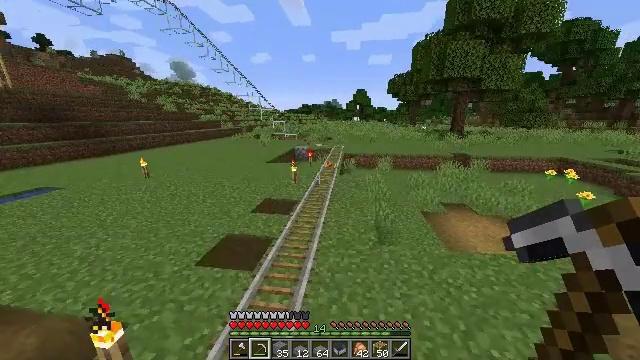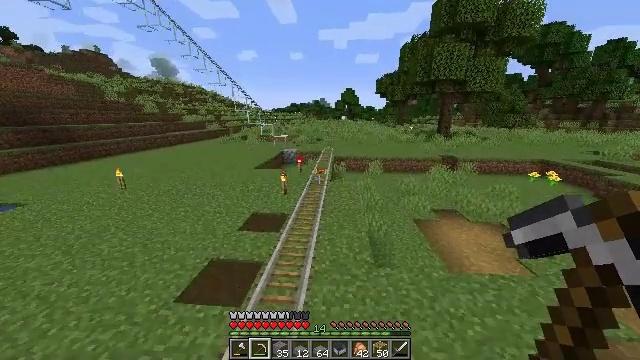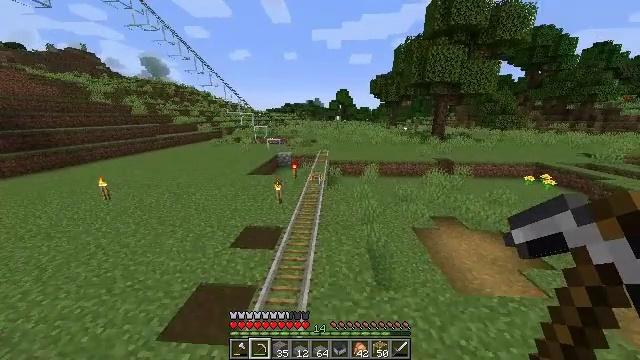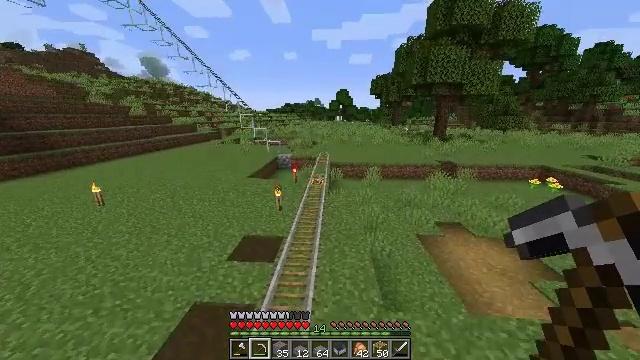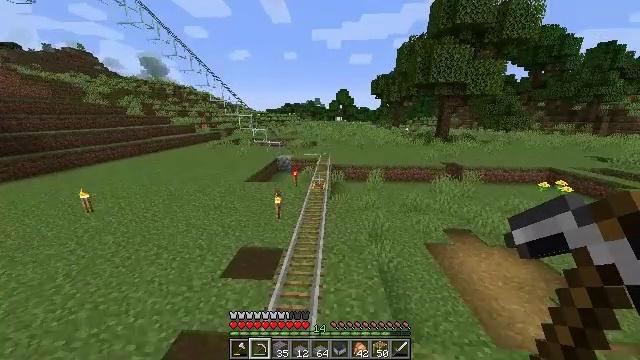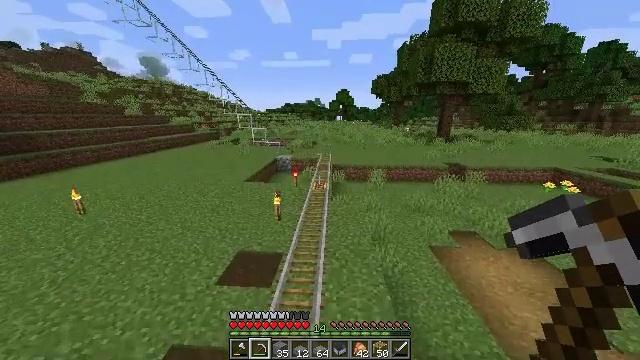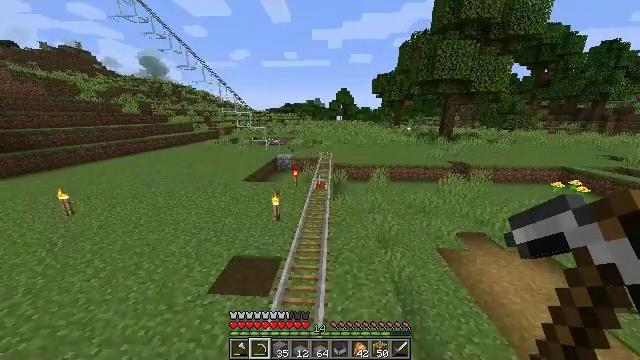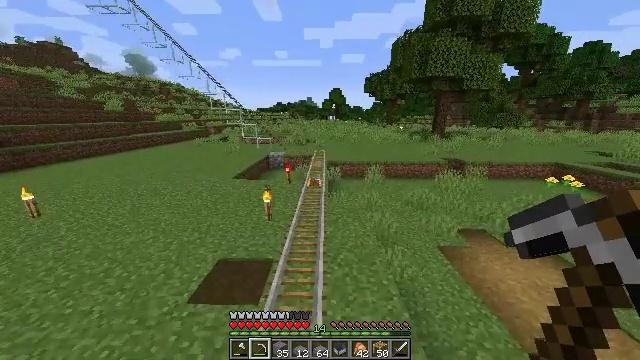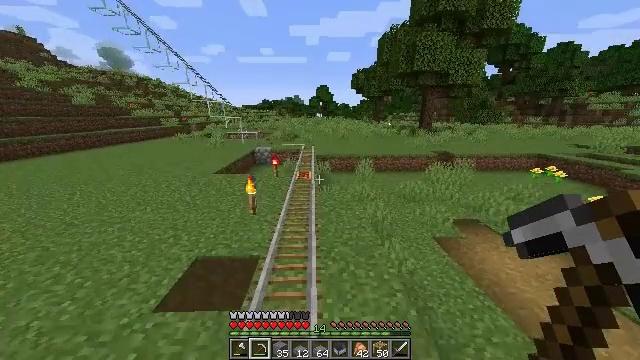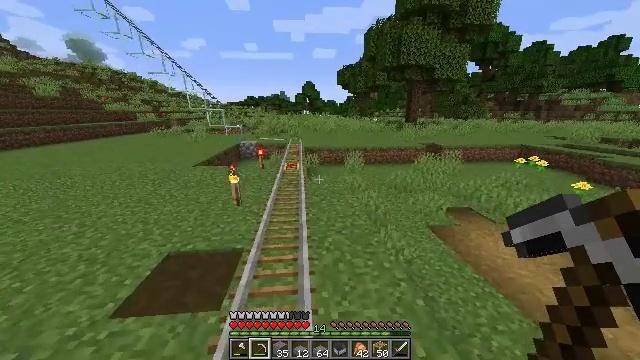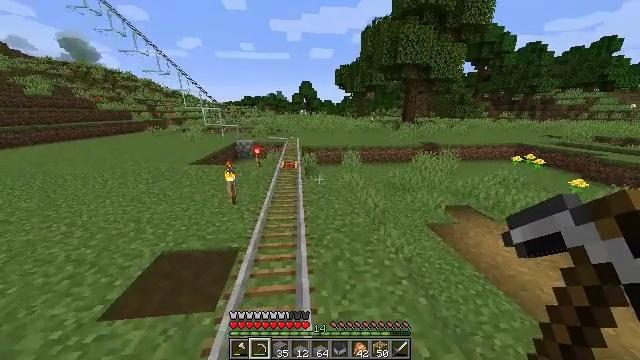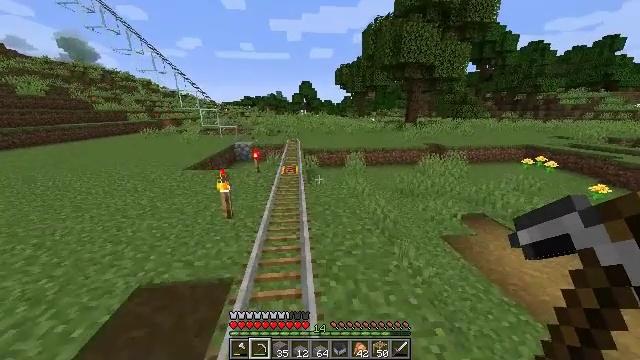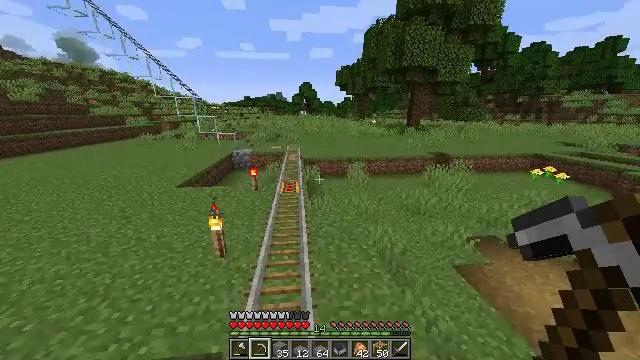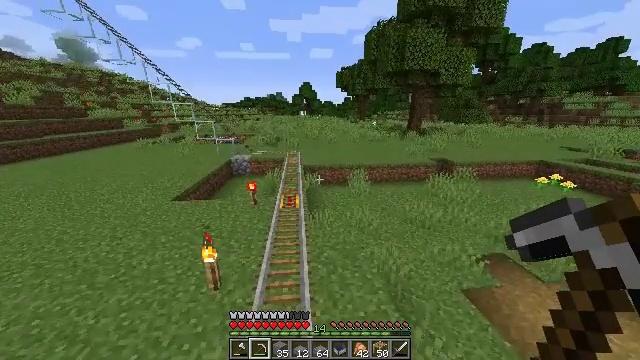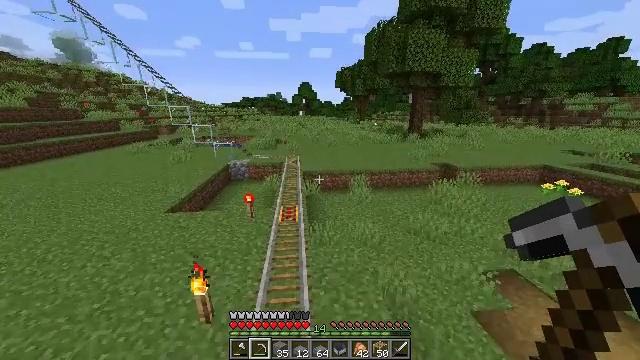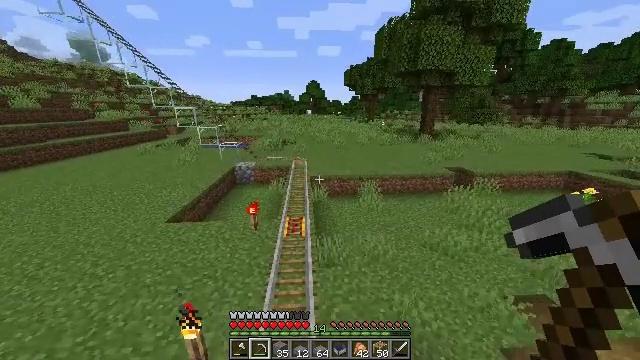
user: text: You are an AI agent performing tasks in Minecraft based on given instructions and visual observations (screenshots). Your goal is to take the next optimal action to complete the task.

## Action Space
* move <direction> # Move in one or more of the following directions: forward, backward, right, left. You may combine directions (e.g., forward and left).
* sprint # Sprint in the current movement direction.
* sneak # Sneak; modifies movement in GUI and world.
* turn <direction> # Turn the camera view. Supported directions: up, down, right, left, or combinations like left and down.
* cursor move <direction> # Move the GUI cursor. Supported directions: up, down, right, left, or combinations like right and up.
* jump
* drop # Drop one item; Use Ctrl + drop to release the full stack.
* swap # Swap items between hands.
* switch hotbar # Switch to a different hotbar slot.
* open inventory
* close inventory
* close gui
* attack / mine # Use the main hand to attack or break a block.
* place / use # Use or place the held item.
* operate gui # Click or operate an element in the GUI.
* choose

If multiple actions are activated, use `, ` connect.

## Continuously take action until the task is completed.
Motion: motion action
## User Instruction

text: Break the rail off the ground.
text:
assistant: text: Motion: move forward, sprint, turn right, jump
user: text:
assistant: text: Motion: move forward, sprint, turn right, jump
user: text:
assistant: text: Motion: move forward, sprint, jump
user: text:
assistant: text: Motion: move forward, jump
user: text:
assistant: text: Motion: move forward, jump
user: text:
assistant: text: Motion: move forward, jump
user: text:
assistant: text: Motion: move forward, turn right, jump
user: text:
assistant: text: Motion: move forward, turn right, jump
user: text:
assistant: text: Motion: move forward, turn right, jump
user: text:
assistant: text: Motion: move forward, jump
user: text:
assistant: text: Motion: move forward, sprint, jump
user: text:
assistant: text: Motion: move forward, sprint, jump
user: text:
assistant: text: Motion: move forward, sprint, jump
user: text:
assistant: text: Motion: move forward, sprint, jump
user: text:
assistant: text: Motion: move forward, turn left, jump
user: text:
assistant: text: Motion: move forward, turn left, jump
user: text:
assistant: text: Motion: move forward, jump
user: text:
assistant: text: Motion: move forward, jump
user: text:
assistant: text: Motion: move forward, jump
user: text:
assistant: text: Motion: move forward, jump
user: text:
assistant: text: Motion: move forward, sprint, jump
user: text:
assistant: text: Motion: move forward, sprint, jump
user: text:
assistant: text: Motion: move forward, sprint, turn left, jump
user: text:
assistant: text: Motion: move forward, sprint, turn left, jump
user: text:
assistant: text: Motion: move forward, sprint, turn left, jump
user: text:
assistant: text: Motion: move forward, jump
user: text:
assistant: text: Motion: move forward, jump
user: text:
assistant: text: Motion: move forward, jump
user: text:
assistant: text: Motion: move forward, jump
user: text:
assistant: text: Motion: move forward, jump